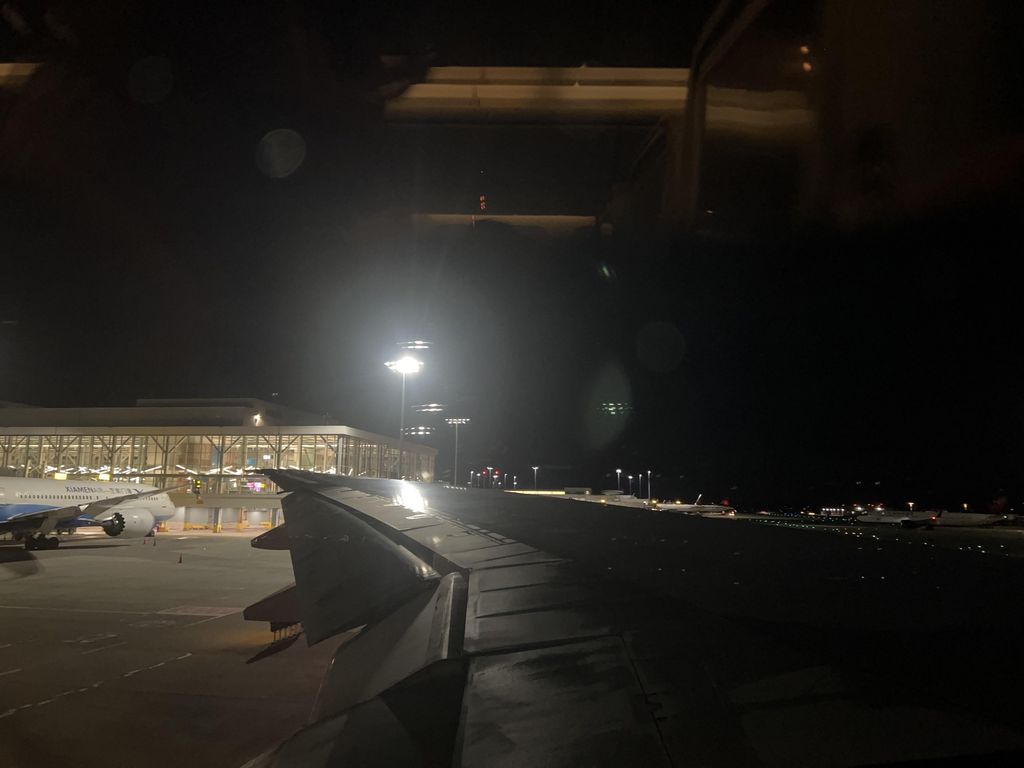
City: vancouver